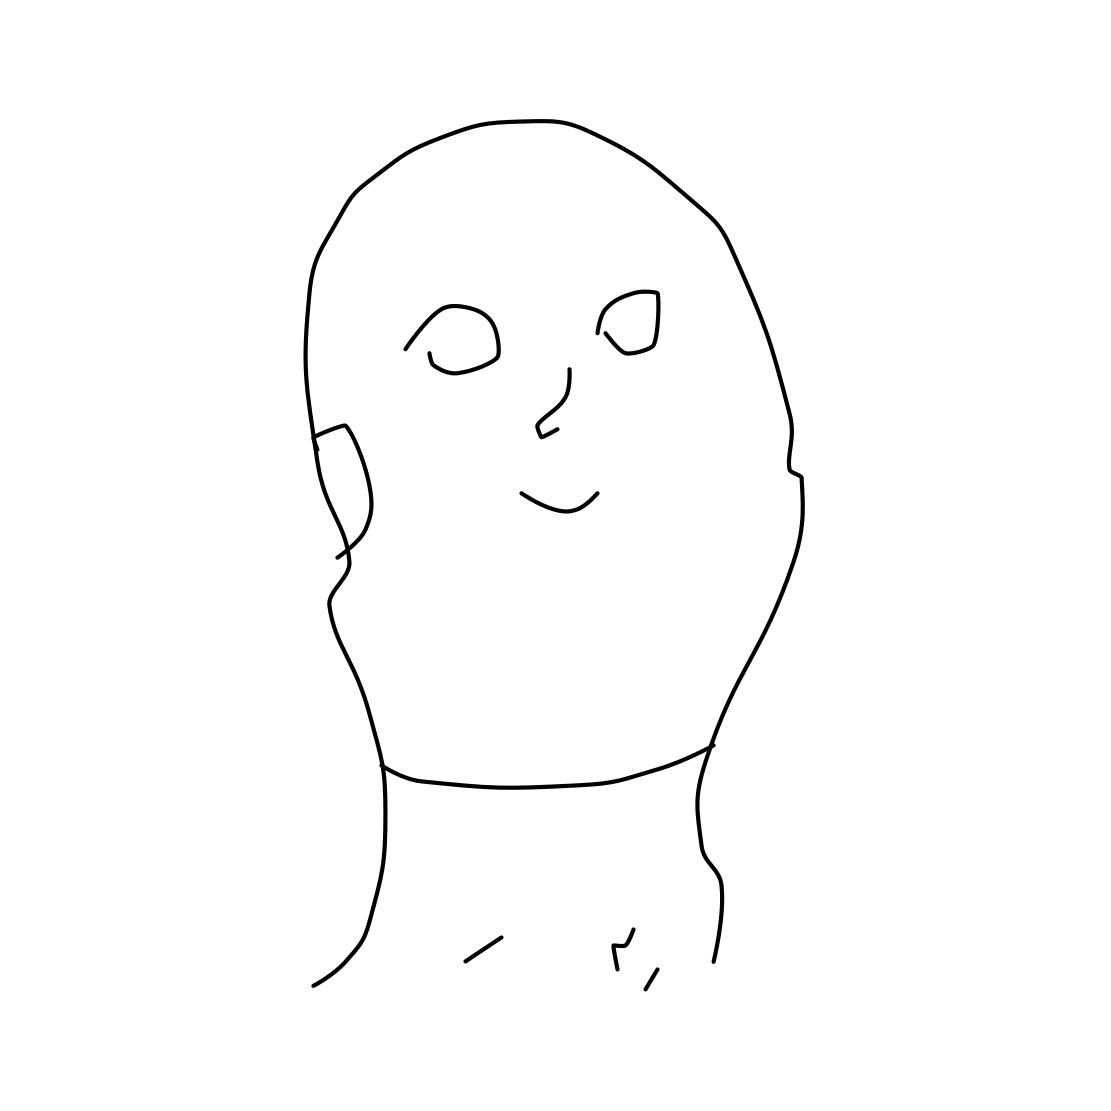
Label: head